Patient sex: F
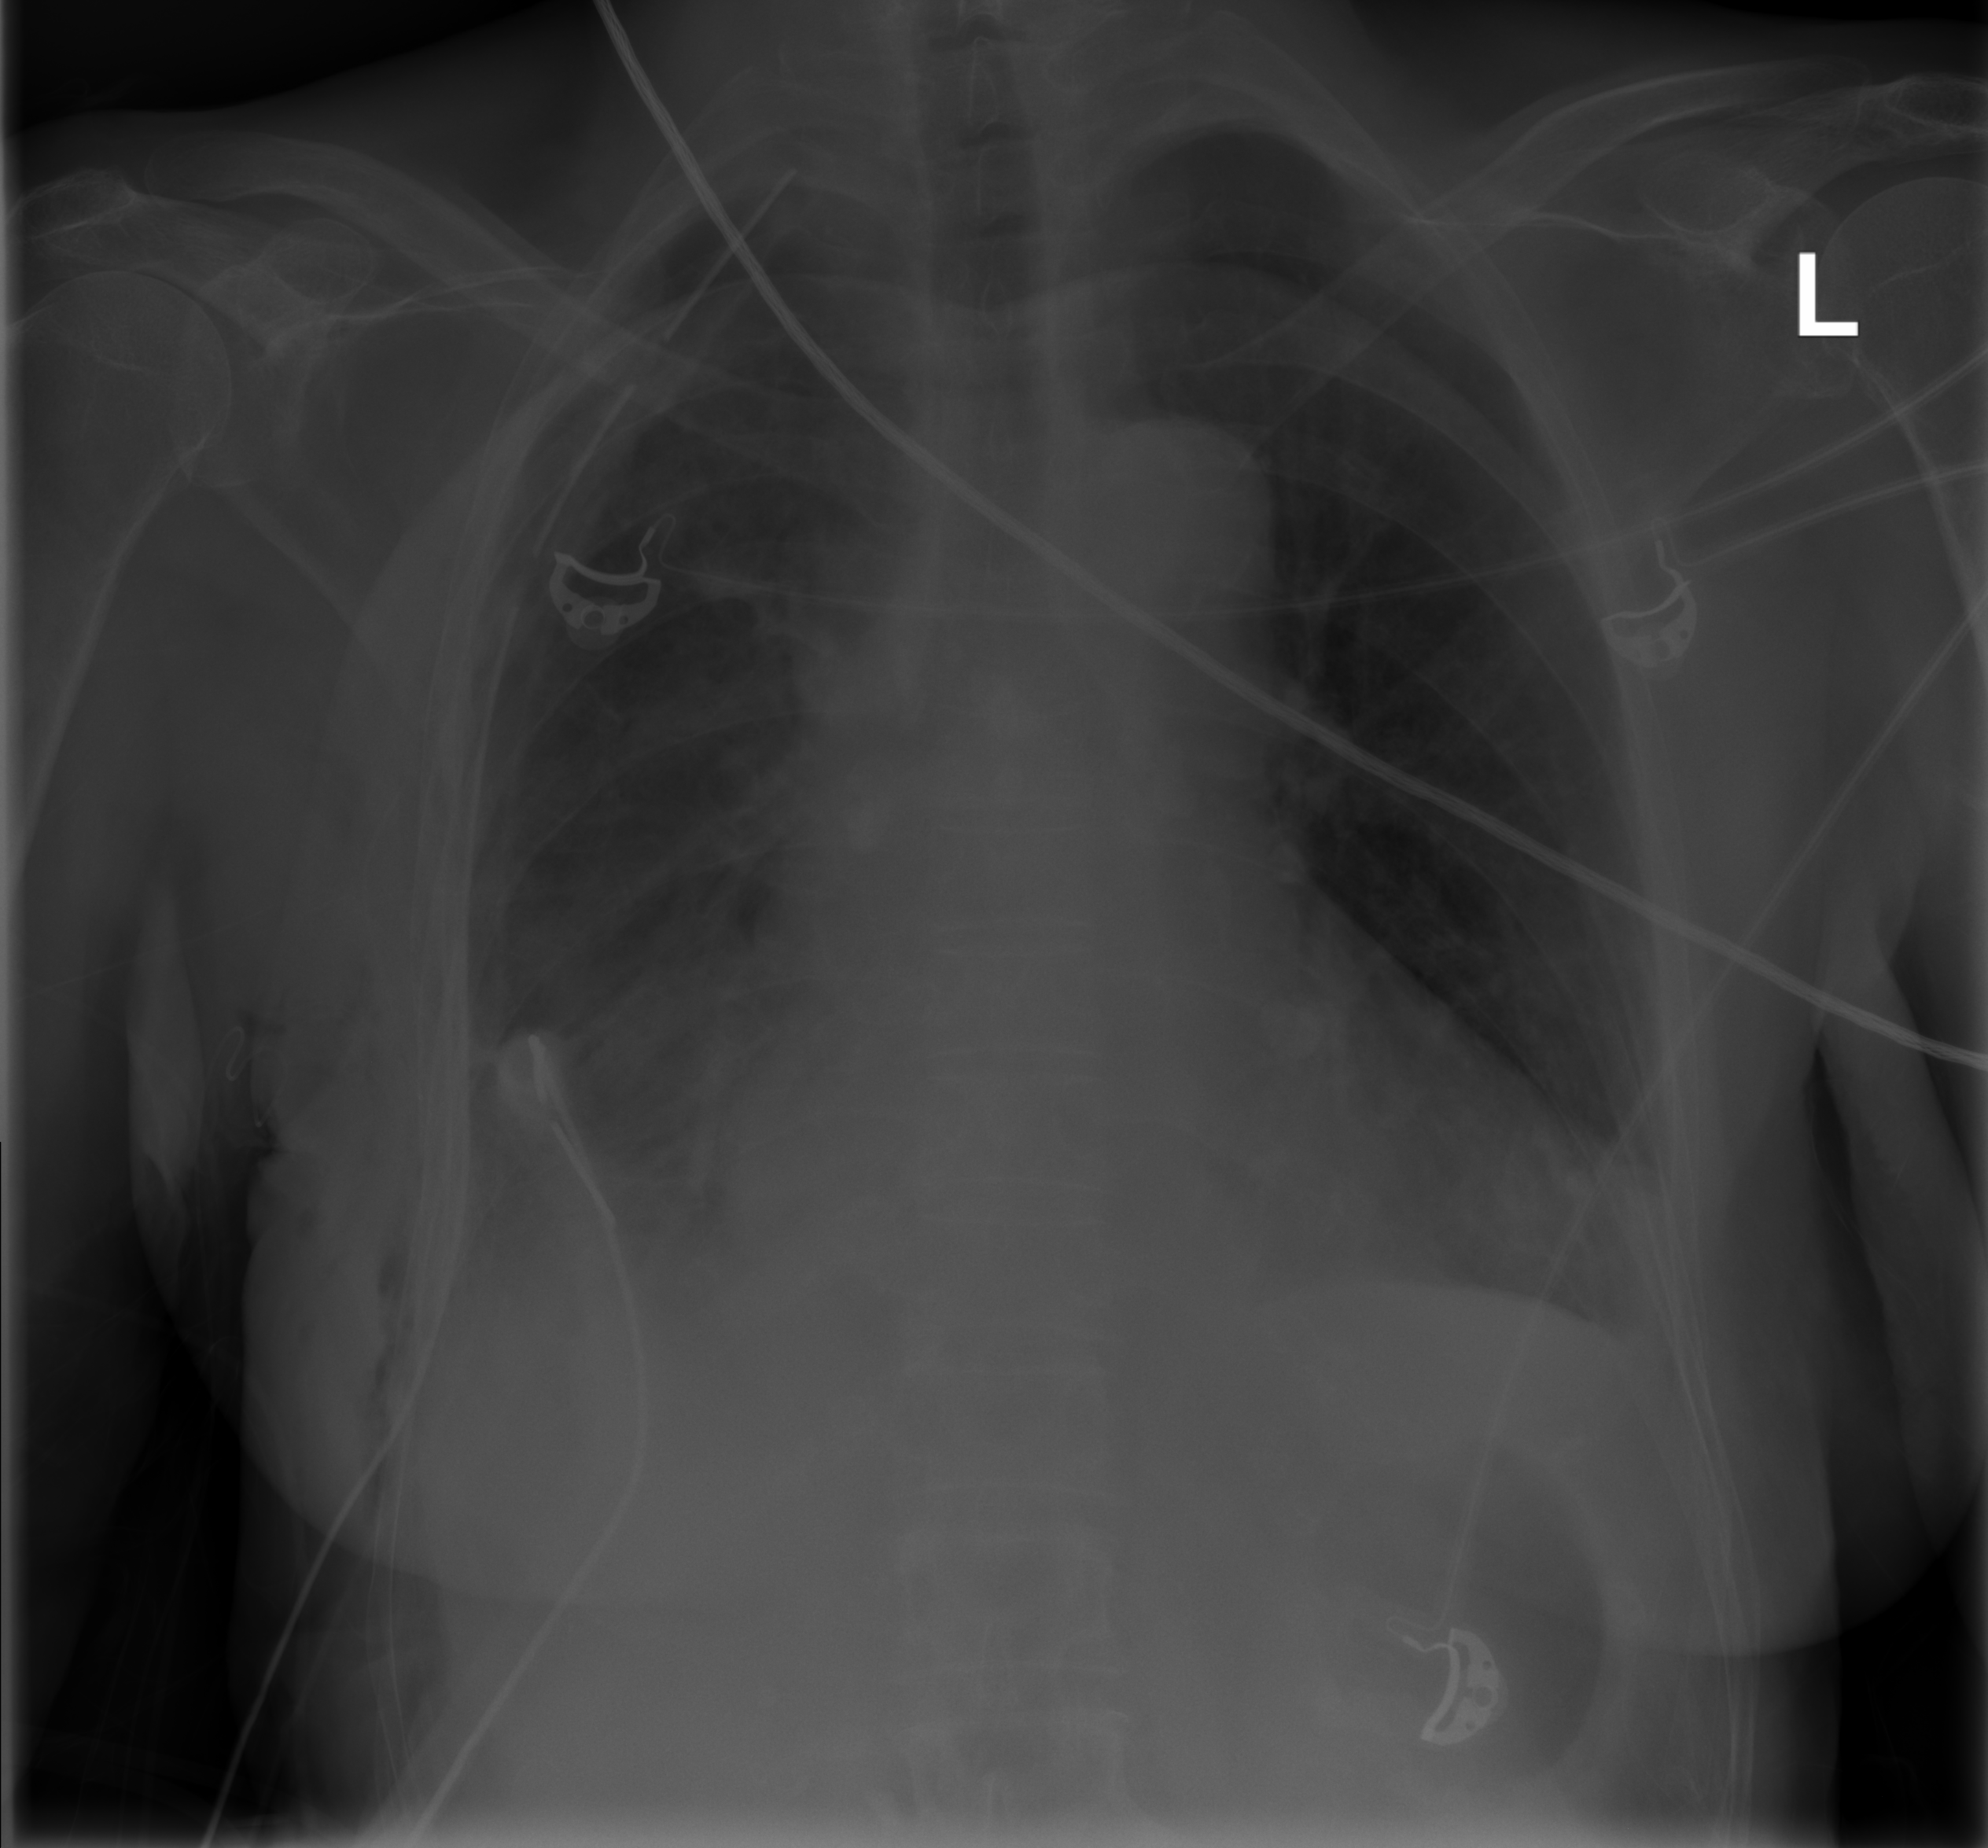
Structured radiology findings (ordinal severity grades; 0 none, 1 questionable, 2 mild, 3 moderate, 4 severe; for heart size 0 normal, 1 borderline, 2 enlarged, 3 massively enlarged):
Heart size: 2
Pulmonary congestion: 0
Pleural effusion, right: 3
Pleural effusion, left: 1
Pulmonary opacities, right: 0
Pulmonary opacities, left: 0
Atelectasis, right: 2
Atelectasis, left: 2